Question: This is a heatmap showing the profit of each employee (rows) for different tasks (columns). Task 1 requires exactly 1 person; Task 2 requires exactly 1 person; Task 3 requires exactly 3 people; Task 4 requires exactly 3 people; Task 5 requires exactly 1 person. Under the constraint that each task must have exactly the required number of people, what is the maximum total profit achievable by assigning employees? Note: All profit values are multiples of 10. Each task's total profit is the sum of the profits contributed by one or more people assigned to that task; not every task must be completed. Each person can be assigned to at most one task.
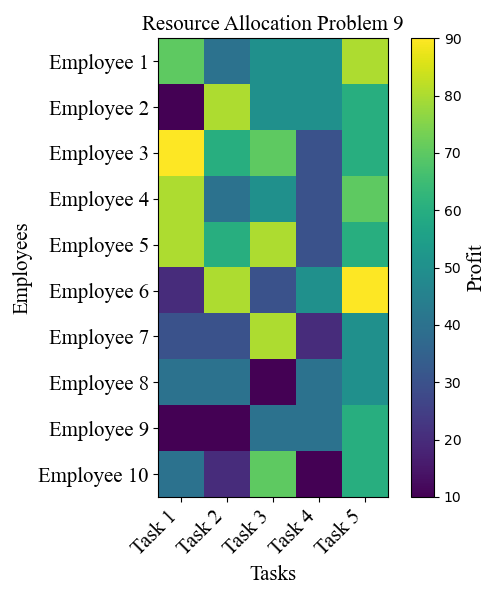
Answer: 620